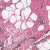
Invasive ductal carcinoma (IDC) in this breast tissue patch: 0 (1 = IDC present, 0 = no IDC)